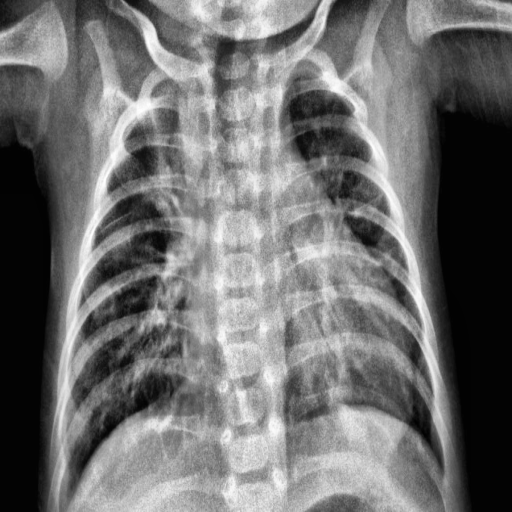
Finding: PNEUMONIA